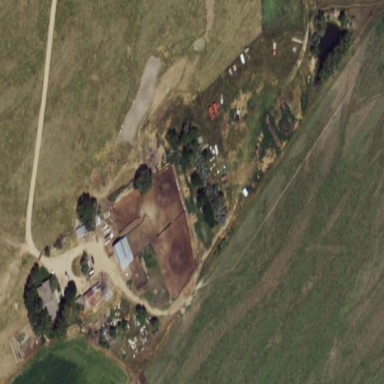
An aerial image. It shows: Farmyard area.